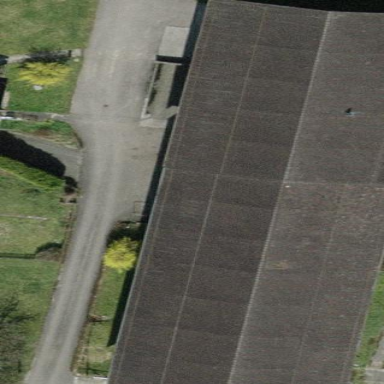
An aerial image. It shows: Farm auxiliary building with gabled roof.